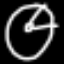
Label: clock